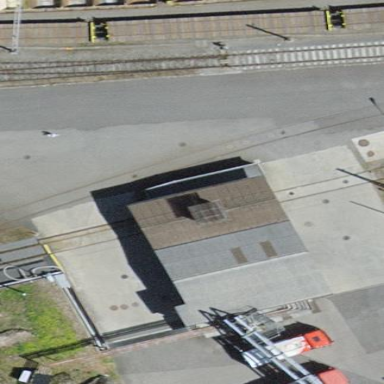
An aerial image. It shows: View of roof of building.